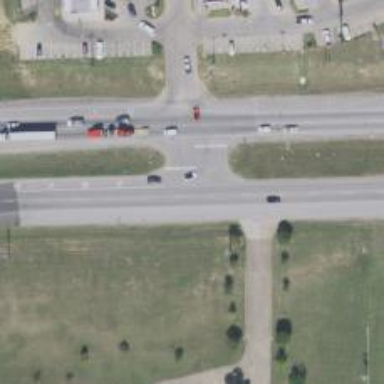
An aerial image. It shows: Trunk link highway.